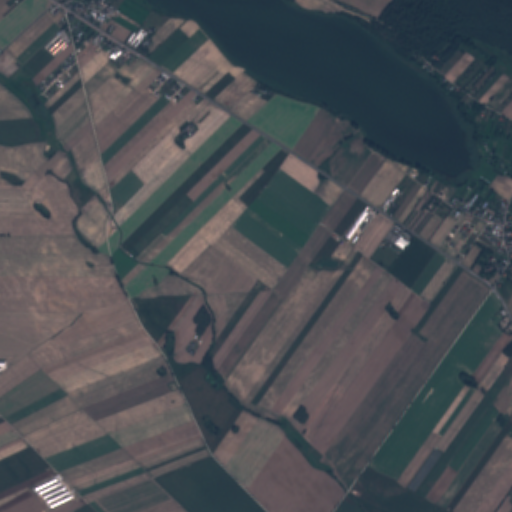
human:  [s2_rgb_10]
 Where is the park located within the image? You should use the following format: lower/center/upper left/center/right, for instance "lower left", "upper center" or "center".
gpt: The park is located in the center right of the image.
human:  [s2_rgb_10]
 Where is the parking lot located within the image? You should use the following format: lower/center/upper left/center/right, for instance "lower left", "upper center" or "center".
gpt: The parking lot is located in the center right of the image.
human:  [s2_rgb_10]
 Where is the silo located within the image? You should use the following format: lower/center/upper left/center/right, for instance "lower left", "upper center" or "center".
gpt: The silo is located in the center right of the image.
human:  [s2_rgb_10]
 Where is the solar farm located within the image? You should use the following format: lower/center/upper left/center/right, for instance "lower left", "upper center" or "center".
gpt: The solar farm is located in the lower right of the image.
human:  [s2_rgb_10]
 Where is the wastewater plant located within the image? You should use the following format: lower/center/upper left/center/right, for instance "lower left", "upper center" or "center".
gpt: The wastewater plant is located in the upper left of the image.
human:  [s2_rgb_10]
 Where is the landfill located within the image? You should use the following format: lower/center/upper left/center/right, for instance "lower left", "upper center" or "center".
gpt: There is no landfill in the image.